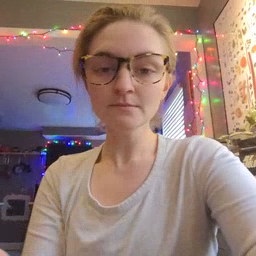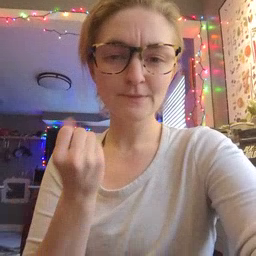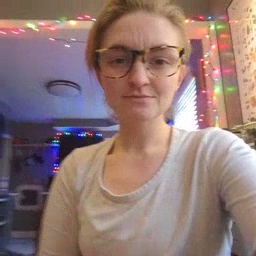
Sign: many